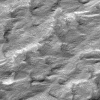
Atmospheric dust classification: not_dusty